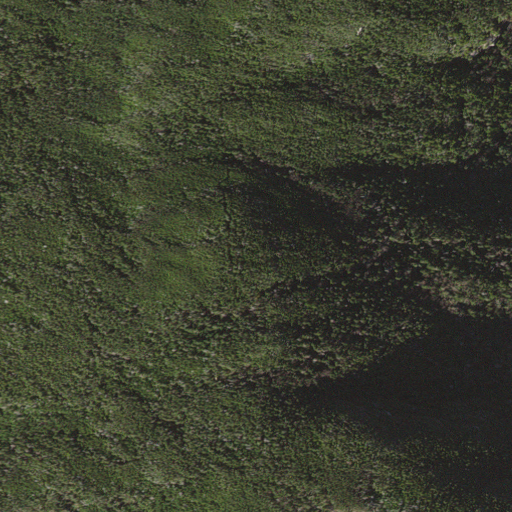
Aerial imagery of mountain in Maine named Wildcat "B" containing only evergreen forest